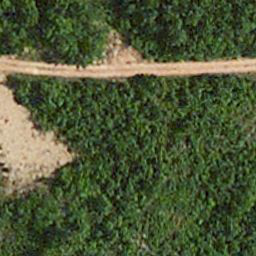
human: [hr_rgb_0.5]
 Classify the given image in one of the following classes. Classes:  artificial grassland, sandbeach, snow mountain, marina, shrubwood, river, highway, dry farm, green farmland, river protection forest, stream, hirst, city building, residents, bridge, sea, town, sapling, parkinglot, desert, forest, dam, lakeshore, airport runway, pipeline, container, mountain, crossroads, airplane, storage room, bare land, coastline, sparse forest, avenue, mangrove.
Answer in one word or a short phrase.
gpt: avenue